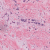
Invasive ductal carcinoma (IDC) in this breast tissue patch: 1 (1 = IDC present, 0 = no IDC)